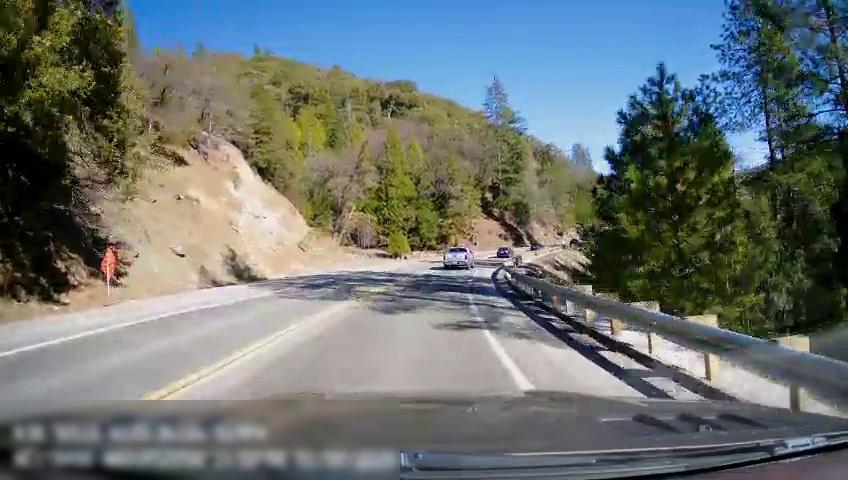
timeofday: Day
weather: Sunny
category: Drivable Space
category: Vehicles | Car
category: Vehicles | Car
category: Vehicles | Truck
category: Lanes | Opposite Lane
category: Lanes | Opposite Lane
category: Lanes | Current Lane
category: Lanes | Current Lane